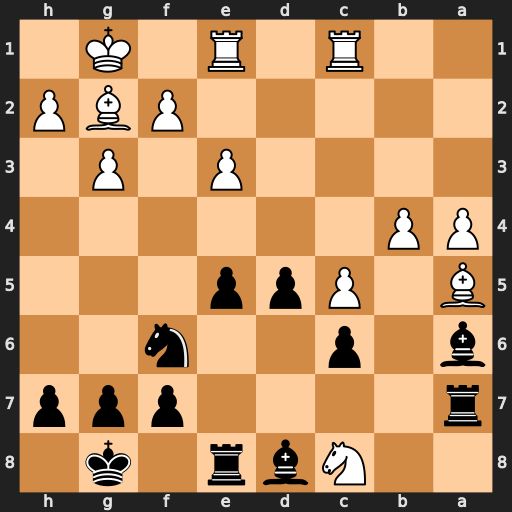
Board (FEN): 2Nbr1k1/r4ppp/b1p2n2/B1Ppp3/PP6/4P1P1/5PBP/2R1R1K1
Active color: b
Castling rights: -
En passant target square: -
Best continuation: Bxc8 Bxd8 Rxd8